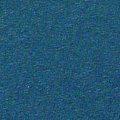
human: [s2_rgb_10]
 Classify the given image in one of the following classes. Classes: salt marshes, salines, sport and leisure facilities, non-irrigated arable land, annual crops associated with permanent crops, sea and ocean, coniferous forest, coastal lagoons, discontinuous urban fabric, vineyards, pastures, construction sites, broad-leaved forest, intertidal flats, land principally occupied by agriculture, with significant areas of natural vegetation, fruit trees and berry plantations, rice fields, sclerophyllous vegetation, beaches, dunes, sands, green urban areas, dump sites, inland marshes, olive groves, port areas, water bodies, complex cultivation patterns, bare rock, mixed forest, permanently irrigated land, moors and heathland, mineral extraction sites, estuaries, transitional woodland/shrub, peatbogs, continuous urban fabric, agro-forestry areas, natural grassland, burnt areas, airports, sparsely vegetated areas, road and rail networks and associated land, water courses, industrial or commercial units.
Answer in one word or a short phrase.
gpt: sea and ocean